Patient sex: F
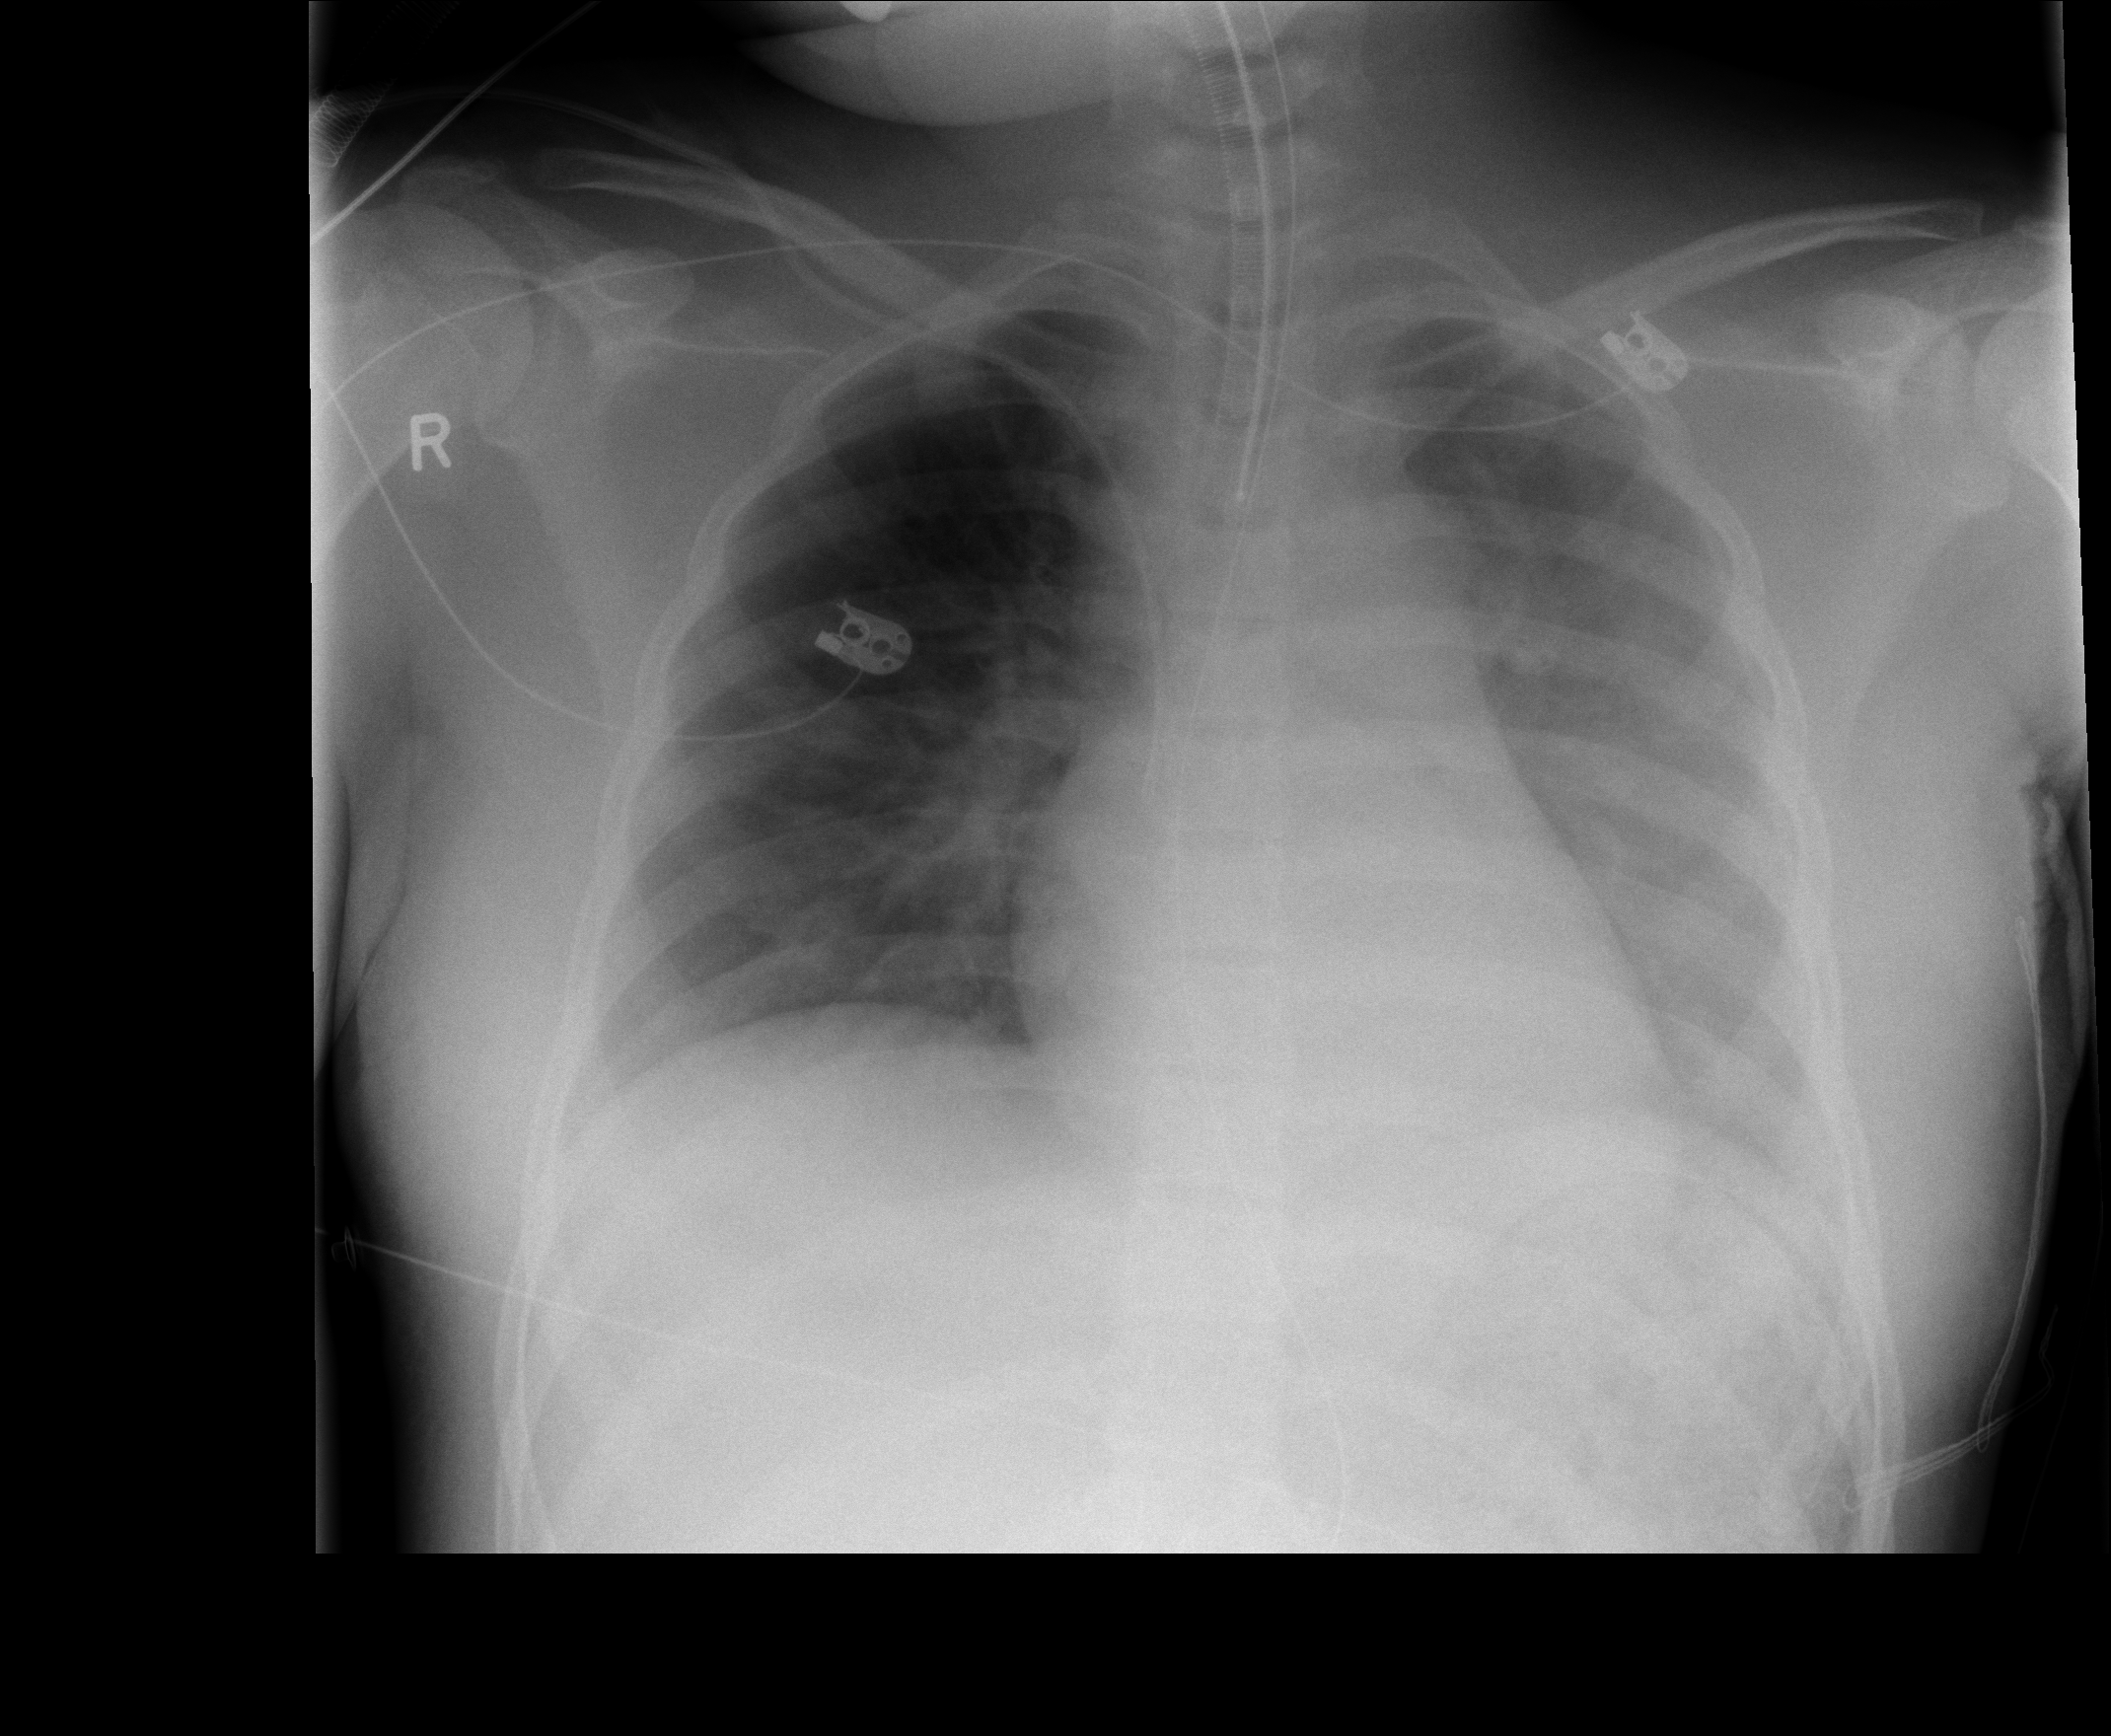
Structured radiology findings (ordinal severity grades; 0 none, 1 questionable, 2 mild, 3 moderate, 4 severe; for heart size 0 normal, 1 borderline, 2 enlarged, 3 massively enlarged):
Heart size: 0
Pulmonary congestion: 1
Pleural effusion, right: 0
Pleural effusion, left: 2
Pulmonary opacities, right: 0
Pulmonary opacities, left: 3
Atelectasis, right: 0
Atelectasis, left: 2